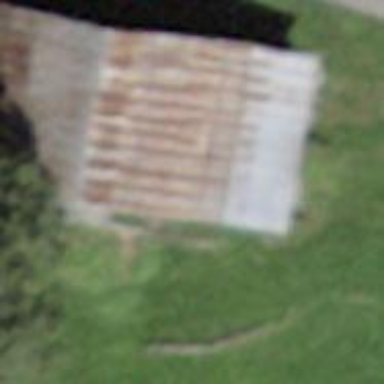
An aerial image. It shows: Barn.